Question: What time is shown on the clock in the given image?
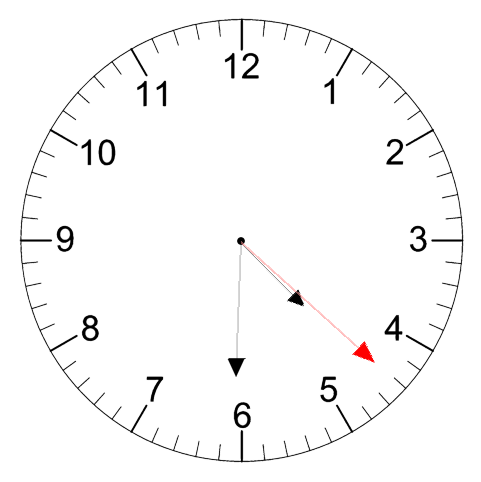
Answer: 04:30:22